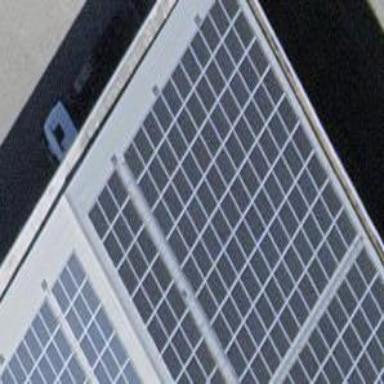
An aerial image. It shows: Solar power generator with photovoltaic panels.